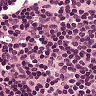
Metastatic tissue present: no